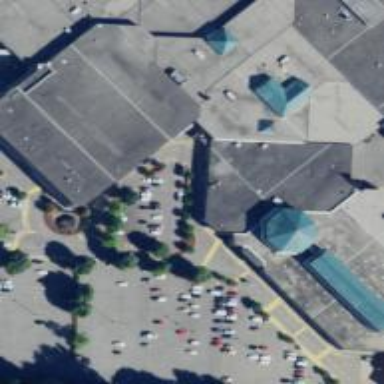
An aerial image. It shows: Department store.